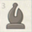
Piece: bB